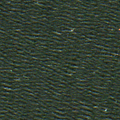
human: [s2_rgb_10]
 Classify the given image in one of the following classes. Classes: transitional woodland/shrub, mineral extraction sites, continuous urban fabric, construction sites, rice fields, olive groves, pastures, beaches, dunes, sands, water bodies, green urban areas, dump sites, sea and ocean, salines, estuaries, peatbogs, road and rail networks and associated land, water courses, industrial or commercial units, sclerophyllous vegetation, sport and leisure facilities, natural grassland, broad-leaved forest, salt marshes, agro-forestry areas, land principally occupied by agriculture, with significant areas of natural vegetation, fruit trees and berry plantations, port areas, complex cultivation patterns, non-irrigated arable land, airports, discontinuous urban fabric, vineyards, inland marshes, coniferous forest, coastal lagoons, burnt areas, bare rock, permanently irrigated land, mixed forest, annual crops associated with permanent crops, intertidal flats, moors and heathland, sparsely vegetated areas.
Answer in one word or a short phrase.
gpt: sea and ocean